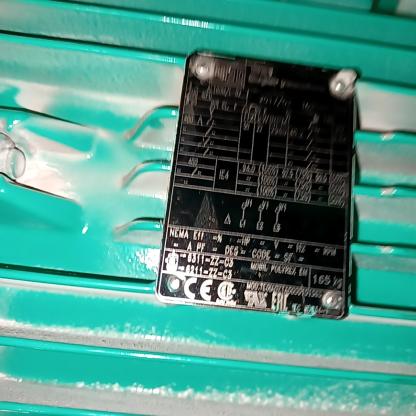
Klasa: tabliczka-znamionowa